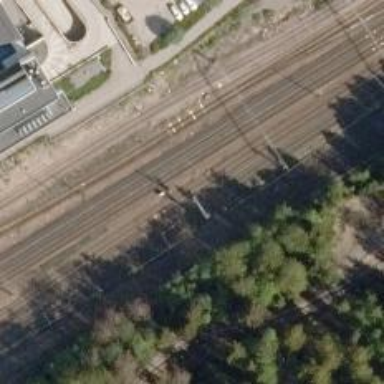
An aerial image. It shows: Railway with continuous electrified contact line.